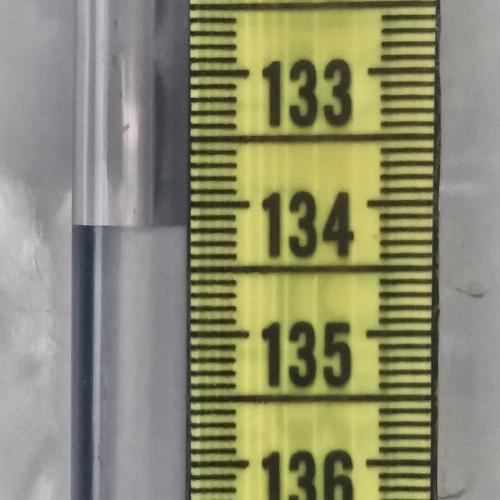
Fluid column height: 134.2 cm